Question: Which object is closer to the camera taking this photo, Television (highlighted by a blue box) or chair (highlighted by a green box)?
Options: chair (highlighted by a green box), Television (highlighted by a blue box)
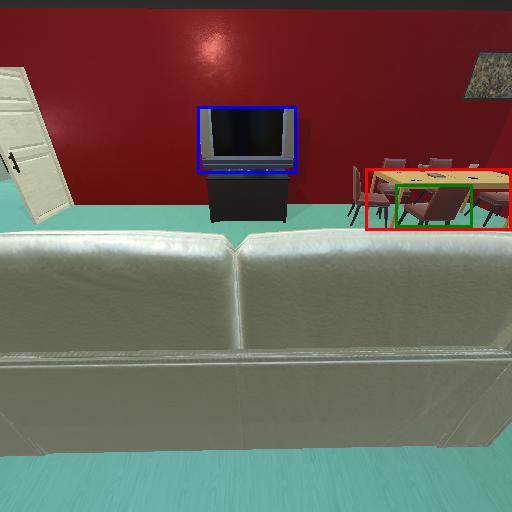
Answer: chair (highlighted by a green box)